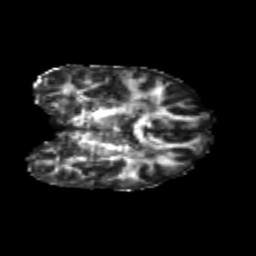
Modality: FA
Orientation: coronal
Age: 24
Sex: female
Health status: healthy
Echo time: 0.074 s